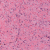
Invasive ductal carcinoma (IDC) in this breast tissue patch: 0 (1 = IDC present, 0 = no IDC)